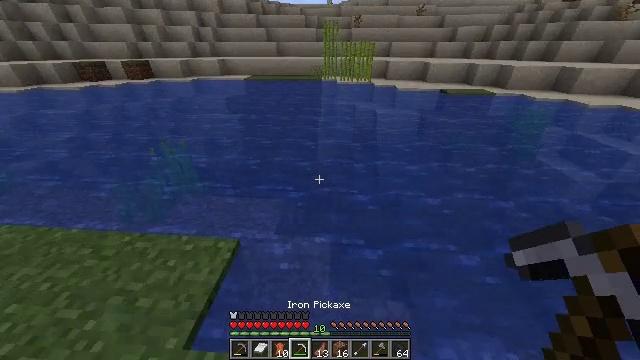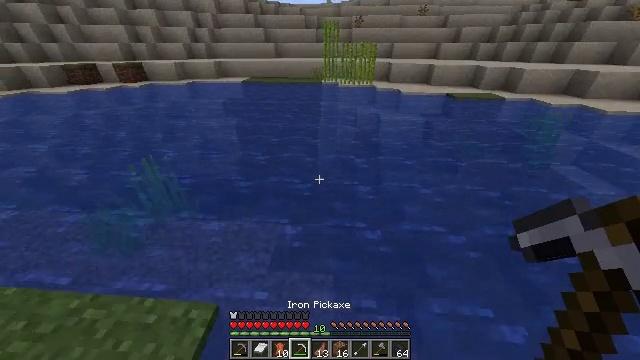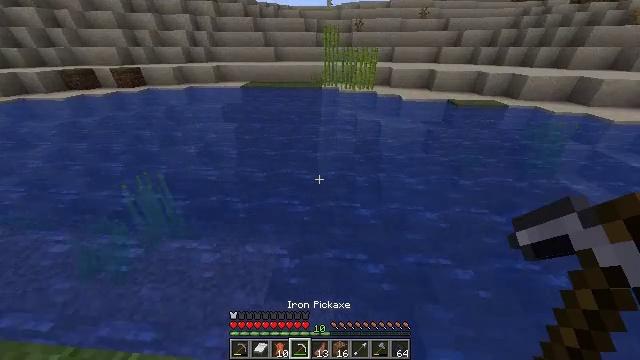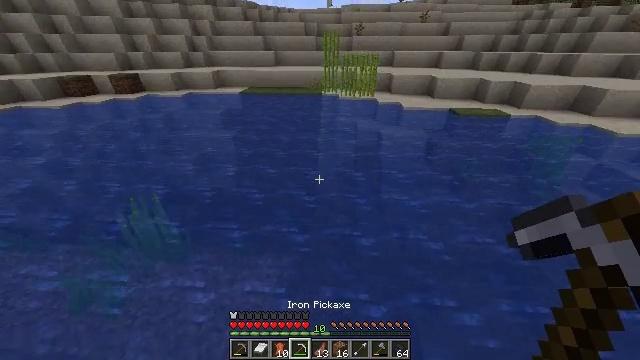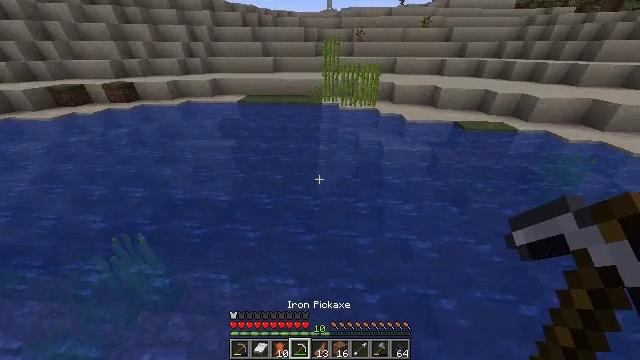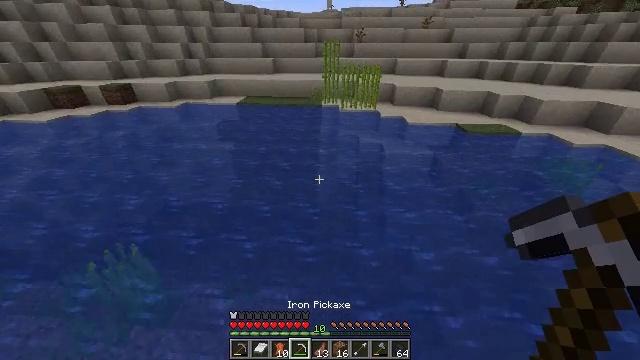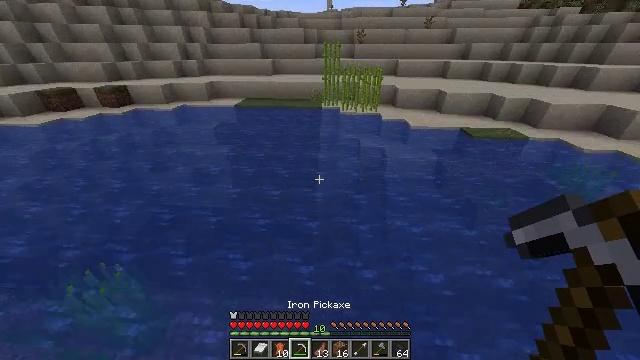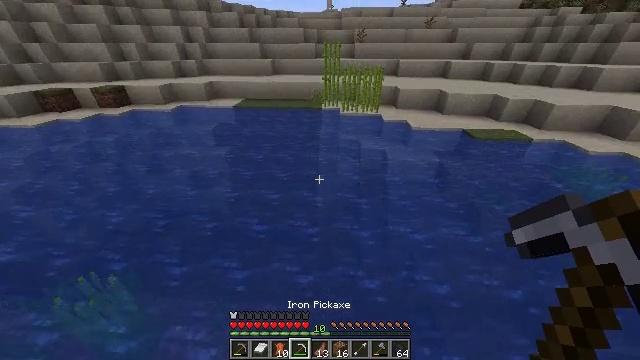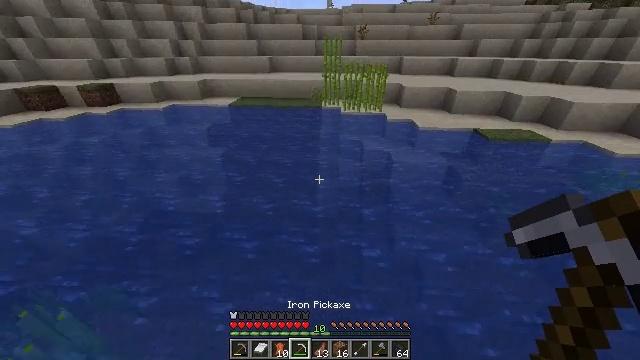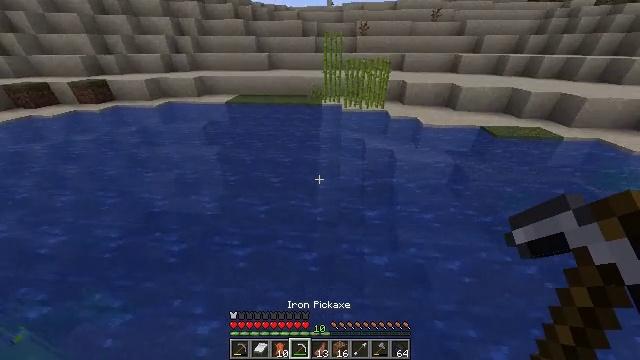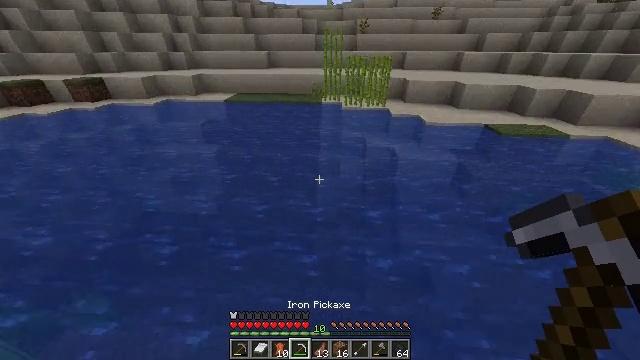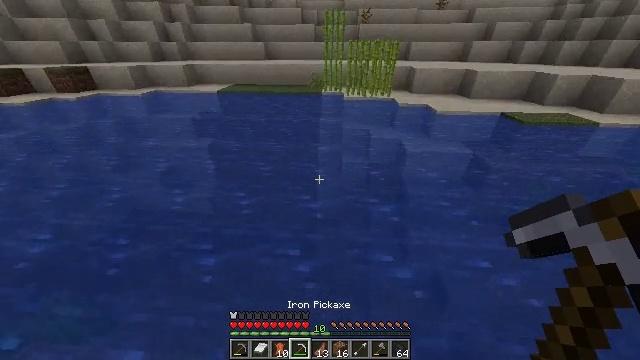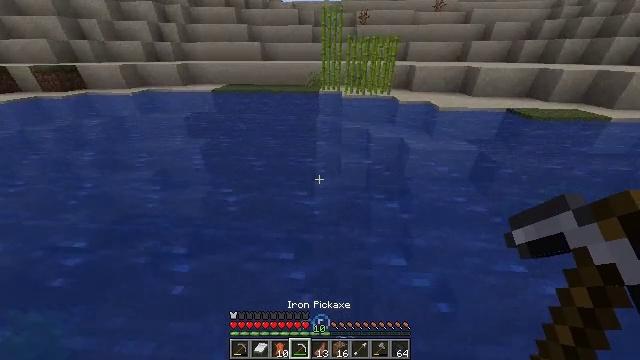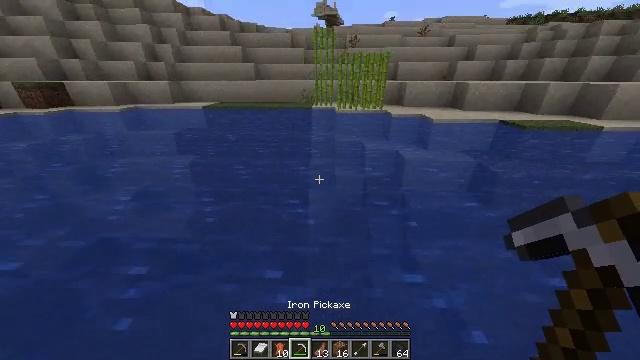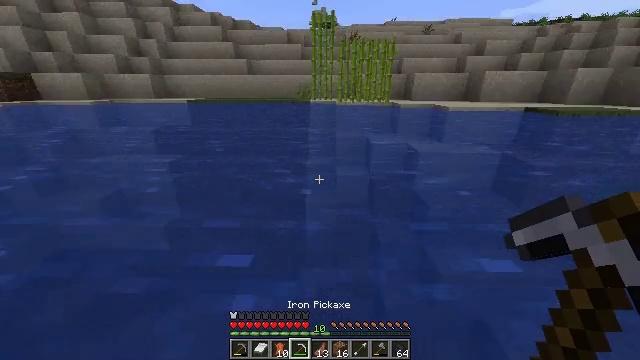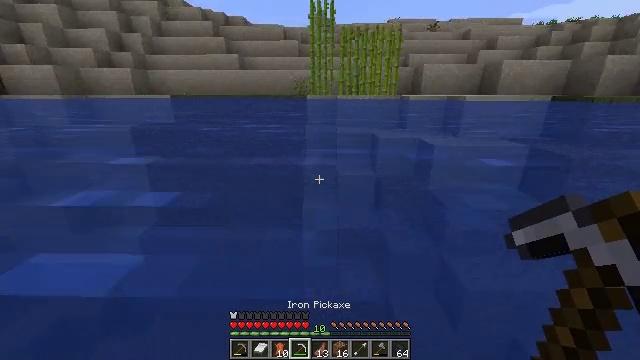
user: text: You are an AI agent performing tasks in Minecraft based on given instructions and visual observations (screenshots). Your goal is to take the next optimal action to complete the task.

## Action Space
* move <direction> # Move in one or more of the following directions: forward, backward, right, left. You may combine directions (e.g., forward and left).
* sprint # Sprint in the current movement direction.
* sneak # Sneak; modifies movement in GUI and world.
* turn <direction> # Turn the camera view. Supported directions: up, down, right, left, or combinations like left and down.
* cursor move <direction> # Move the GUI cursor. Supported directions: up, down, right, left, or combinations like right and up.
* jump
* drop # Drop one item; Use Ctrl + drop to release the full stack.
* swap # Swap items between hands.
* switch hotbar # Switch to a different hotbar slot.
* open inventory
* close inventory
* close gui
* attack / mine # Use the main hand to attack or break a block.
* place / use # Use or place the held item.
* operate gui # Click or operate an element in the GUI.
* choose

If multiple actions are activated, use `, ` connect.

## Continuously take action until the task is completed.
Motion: motion action
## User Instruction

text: Mine the sugar cane near rivers.
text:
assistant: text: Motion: move forward, sprint, jump
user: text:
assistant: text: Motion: move forward, sprint, jump
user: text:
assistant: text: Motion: move forward, sprint, jump
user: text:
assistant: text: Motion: move forward, sprint, jump
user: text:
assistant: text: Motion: move forward, jump
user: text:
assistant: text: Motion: move forward, jump
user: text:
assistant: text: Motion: move forward, jump
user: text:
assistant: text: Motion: move forward, jump
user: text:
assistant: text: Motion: move forward, jump
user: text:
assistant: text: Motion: move forward, jump
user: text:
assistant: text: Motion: move forward, jump
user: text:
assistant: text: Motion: move forward, turn up, jump
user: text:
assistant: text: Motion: move forward, turn right and up
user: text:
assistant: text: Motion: move forward, turn up
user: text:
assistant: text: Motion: move forward, turn up
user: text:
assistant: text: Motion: move forward
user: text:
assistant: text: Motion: move forward, sprint
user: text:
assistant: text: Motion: move forward, sprint
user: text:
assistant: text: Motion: move forward, sprint
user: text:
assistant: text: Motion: move forward, sprint, turn up
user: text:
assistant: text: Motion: move forward, sprint, turn up
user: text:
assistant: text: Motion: move forward, turn up
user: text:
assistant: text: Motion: move forward, turn up
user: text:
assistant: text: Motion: move forward, sprint, turn right and up
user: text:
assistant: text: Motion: move forward, sprint, turn right and up
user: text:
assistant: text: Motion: move forward, sprint, turn up
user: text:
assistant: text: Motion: move forward, sprint, turn up
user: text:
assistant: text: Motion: move forward, turn up
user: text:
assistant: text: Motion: move forward, turn up
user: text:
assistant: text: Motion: move forward, turn up